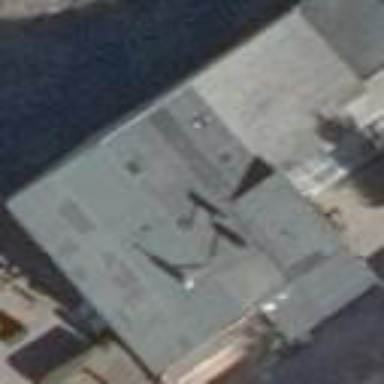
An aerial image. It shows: Part of building.